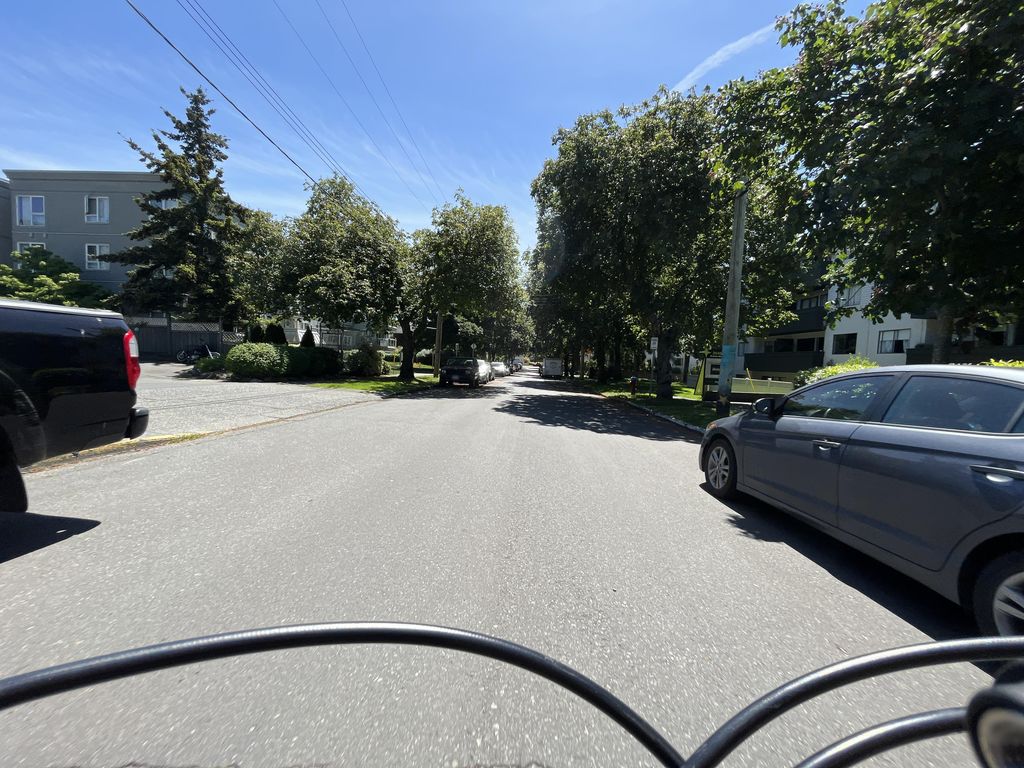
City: victoria